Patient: sex F, age 73
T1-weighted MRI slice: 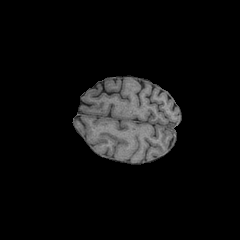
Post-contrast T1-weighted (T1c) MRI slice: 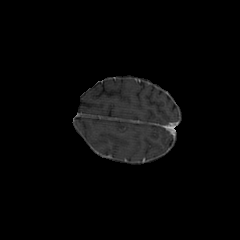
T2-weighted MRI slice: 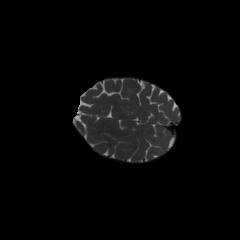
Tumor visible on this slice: no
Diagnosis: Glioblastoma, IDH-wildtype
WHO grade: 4